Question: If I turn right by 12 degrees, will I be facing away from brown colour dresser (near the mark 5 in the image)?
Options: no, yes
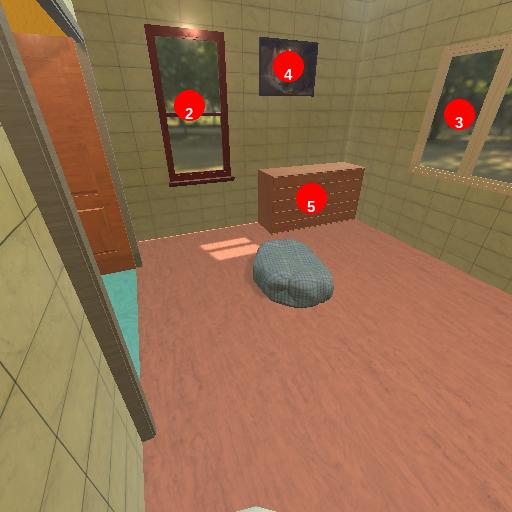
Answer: no